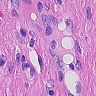
Metastatic tissue present: no